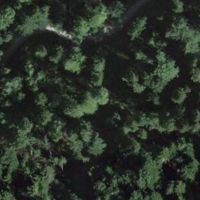
EUNIS habitat code: 44
Species observed at this site:
Araschnia levana